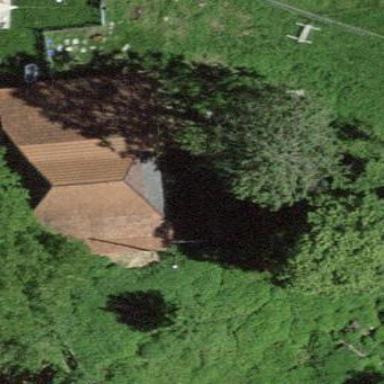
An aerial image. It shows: Barn.